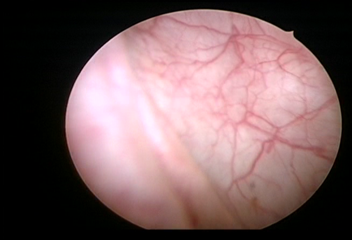
Modality: WLC
Class: Normal mucosa
Bladder cancer association: No